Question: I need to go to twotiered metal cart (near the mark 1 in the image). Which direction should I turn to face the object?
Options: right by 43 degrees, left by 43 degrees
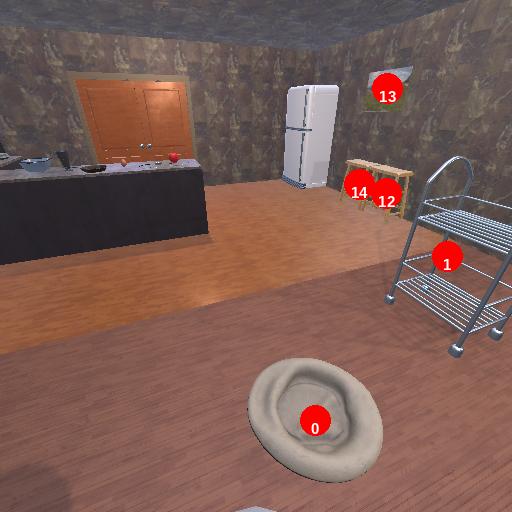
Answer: right by 43 degrees